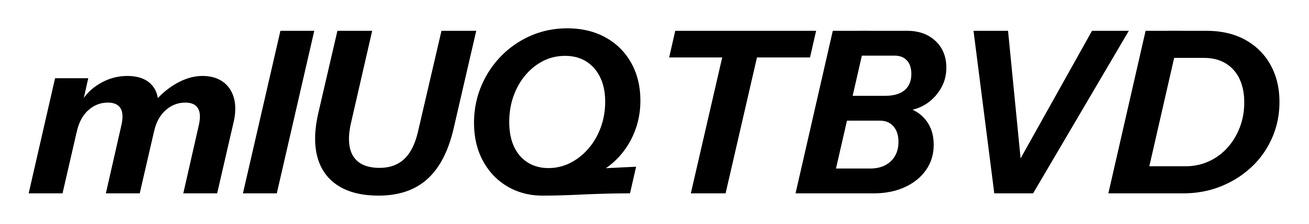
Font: InstrumentSans-Italic_Bold_Italic